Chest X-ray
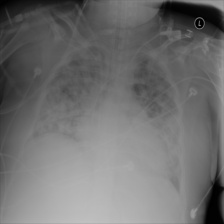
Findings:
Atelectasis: negative
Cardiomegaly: negative
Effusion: negative
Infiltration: positive
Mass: negative
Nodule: negative
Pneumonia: negative
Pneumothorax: negative
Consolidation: negative
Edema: negative
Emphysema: negative
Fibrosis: negative
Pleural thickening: negative
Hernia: negative